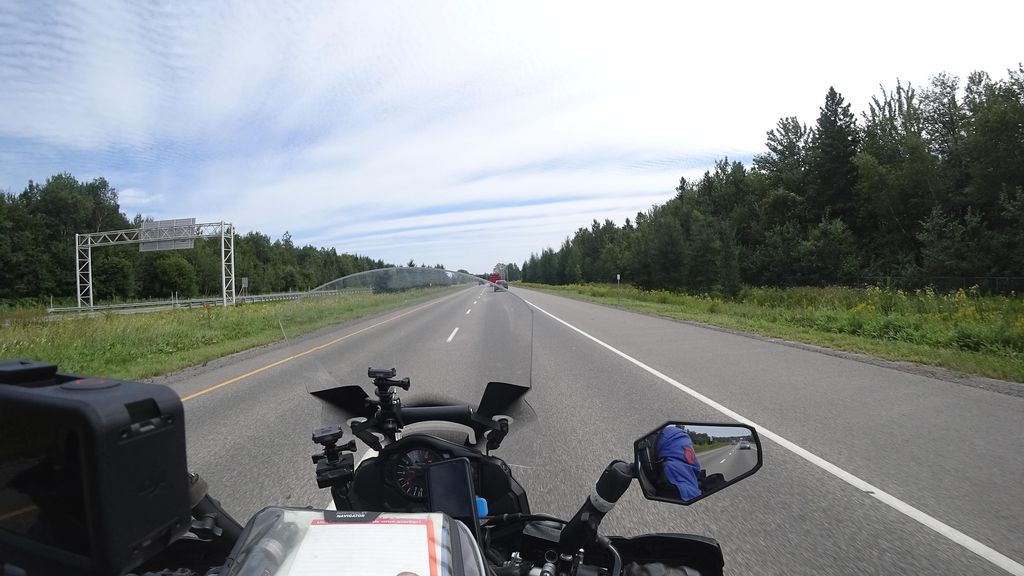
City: quebec_city